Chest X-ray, PA view. Patient: 47 years old, sex M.
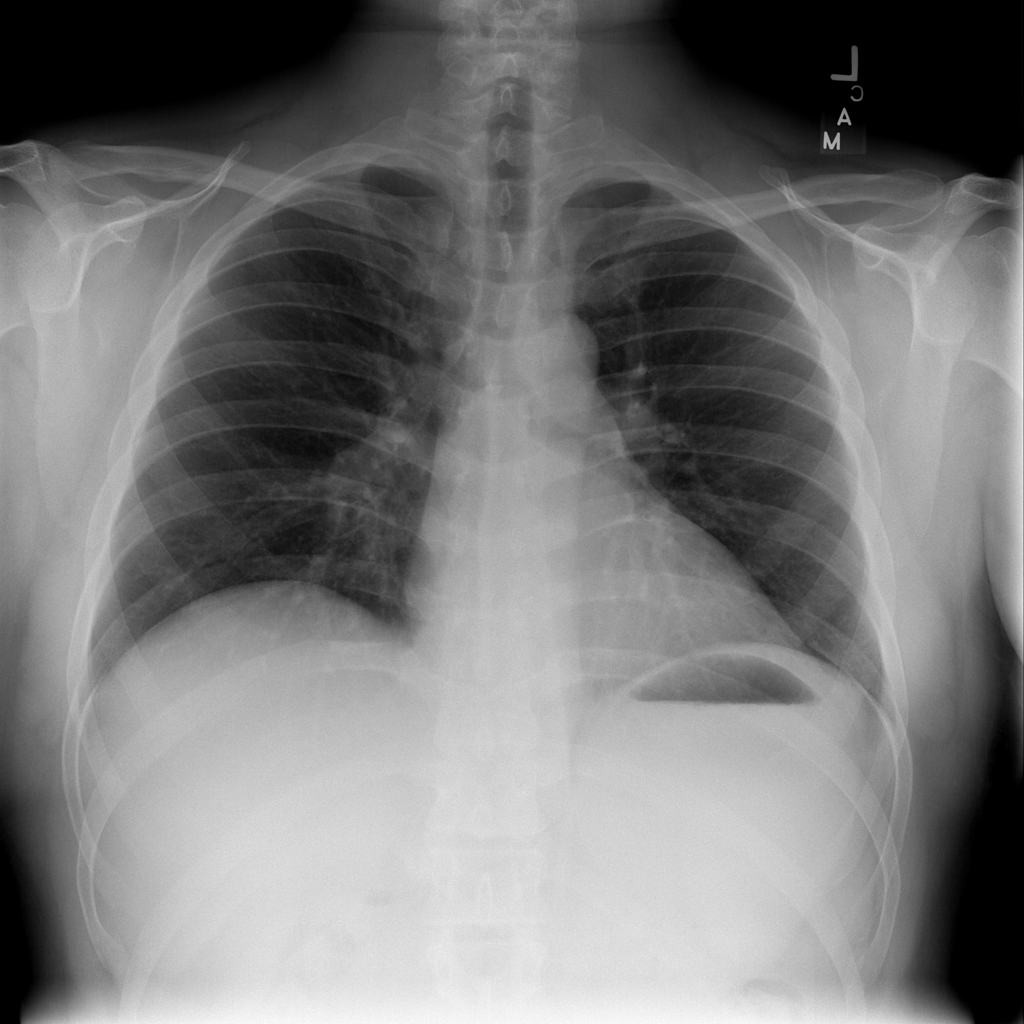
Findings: No Finding